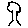
Label: tree